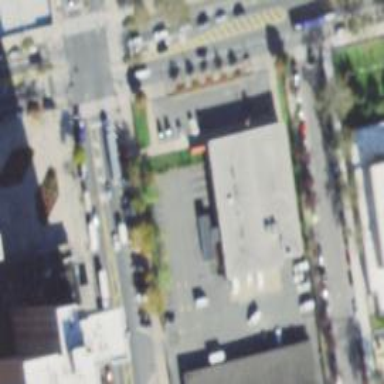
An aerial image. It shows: Post office.